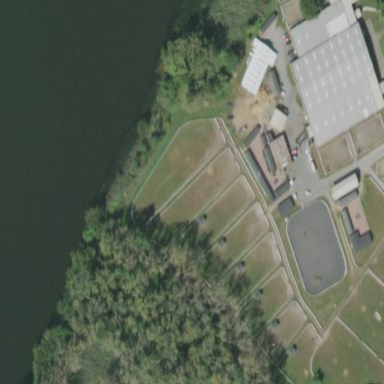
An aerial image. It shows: Fence surrounding equestrian area used for animal keeping.